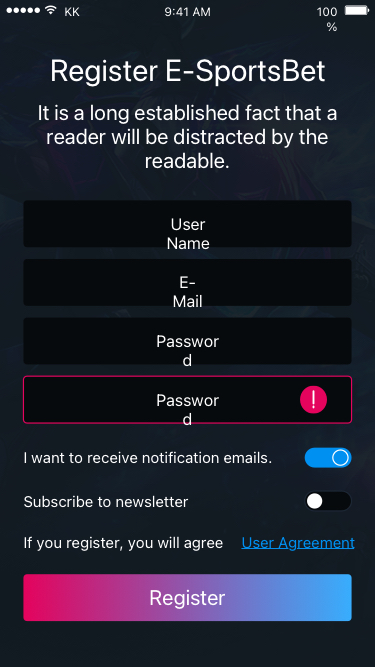
Text in this UI design:
Register E-SportsBet
It is a long established fact that a reader will be distracted by the readable.
Register
E-Mail
Password
User Name
I want to receive notification emails.
Subscribe to newsletter
If you register, you will agree
User Agreement
9:41 AM
KK
100%
Password